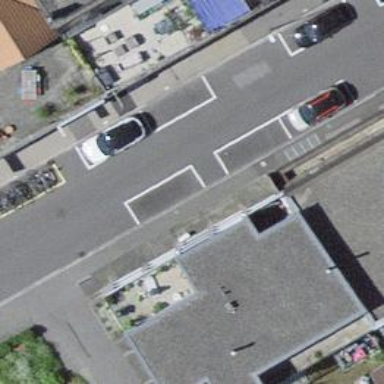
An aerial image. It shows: Bicycle repair station is available.